Interaction volume radius: 5 \u00c5
Interaction volume height: 50 \u00c5
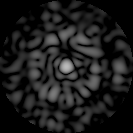
Disorder parameter: 0.833